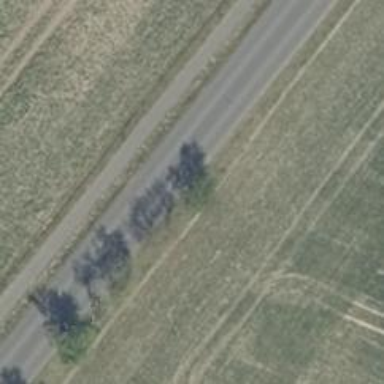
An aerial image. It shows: Row of broadleaved trees.